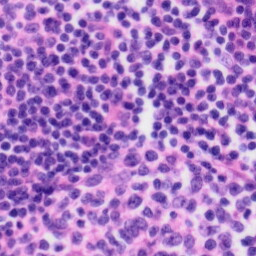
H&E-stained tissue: Tonsil